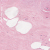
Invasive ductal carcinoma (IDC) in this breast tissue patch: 0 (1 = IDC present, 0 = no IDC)